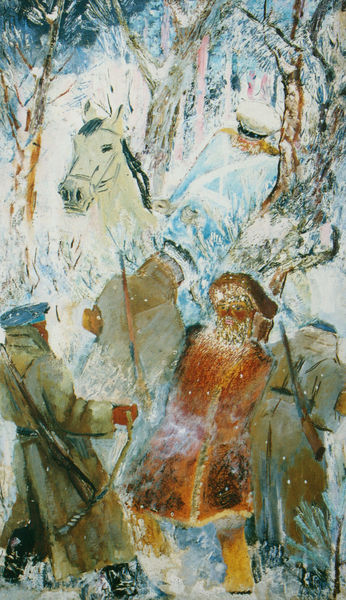
Titel: Das Jahr 1905, auf dem Lande
Künstler: Aleksej Pachomow
Standort: Moskau
Institution: Tretjakow-Galerie
Schlagwörter: baum, blau, mann, weiß, bäume, menschen, äste, braun, männer, orange, eis, gürtel, rot, schnee, bart, mütze, pelz, tod, toter, kalt, strick, wald, pferd, reiter, klar, bogen, russland, kahl, winter, krieg, soldaten, riemen, bauer, flucht, gefangennahme, uniform, uniforme, soldat, mäntel, peitsche, offizier, stiefel, schimmel, jäger, gewehr, pfer, verfolgung, pferdekopf, frost, gewehre, schirmmütze, chagall, russisch, verschneit, musketen, muskete, gestöber, sibirien, filzstiefel, pelzbekleidung, scghnee